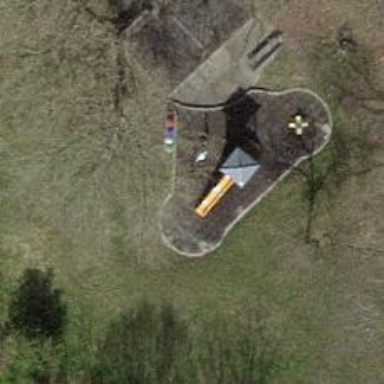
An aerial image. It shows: Playground area for leisure activities on the land.